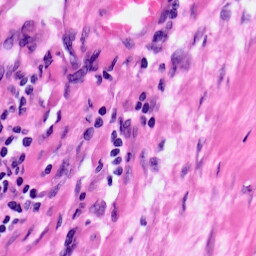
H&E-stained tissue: Pancreatic